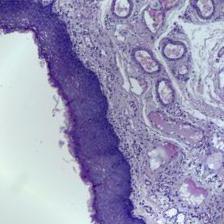
Diagnosis: Normal